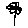
Label: flower